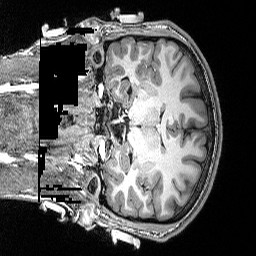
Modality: T1w
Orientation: coronal
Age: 19
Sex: male
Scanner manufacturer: siemens
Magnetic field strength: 3 T
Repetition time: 2.53 s
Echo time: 0.0033 s